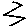
Label: zigzag